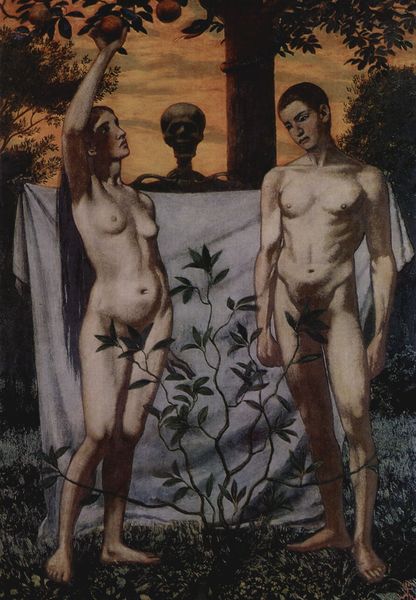
Titel: Adam und Eva
Künstler: Hans Thoma
Standort: Sankt Petersburg
Institution: Eremitage
Schlagwörter: akt, baum, blätter, dunkel, gemälde, gott, hand, himmel, kopf, laub, mann, nackt, schatten, weiß, wolken, frauen, gelb, grün, menschen, ocker, abend, braun, brust, busen, frau, frisur, geste, grau, haar, hell, hintergrund, licht, nacht, orange, schwarz, blick, gras, rot, tuch, wiese, arm, arme, blicke, inkarnat, schädel, stehen, tod, tof, tot, trauer, vorhang, öl, ast, baumstamm, dämmerung, erde, natur, strauch, busch, büsche, gebüsch, boden, gold, lange haare, decke, drei, paar, blatt, pflanze, pflanzen, wald, frucht, garten, beine, apfel, pflücken, brüste, dunkelgrün, sonnenuntergang, violett, melancholie, nabel, bauch, laken, nackte, brustwarzen, scham, schenkel, abendrot, adam, eva, nacktheit, paradies, memento mori, bedeckt, rippen, barfuß, greifen, erkenntnis, schlange, leinwand, lorbeer, ranke, liebespaar, skelett, totenkopf, leintuch, ende, leichentuch, dekce, sündenfall, teufel, versuchung, eden, apfelbaum, sünde, vertreibung, adam und eva, satan, baum der erkenntnis, garten eden, genesis, feige, aum, schicksal, feigenblatt, verhüllung, fluch, schöpfung, lebensbaum, grase, weißes, aktdarstellung, ann, verbotene frucht, lange beine, wie marees, die verführung, vleich, baum der verdamnis, adam eva totenkopf, paradiesäpfel